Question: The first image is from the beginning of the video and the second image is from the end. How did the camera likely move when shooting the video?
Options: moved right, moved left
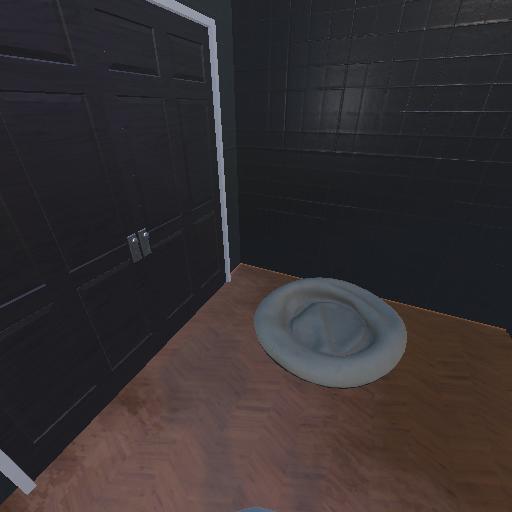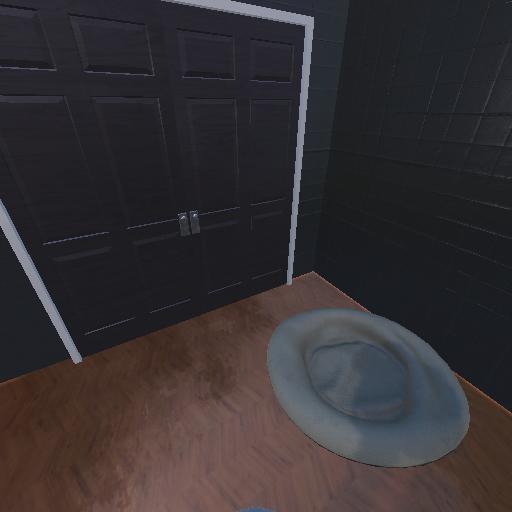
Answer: moved right